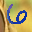
Label: 6